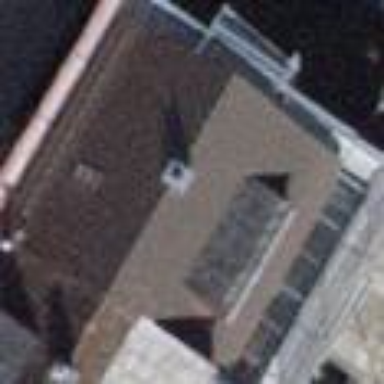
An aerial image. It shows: Building with gabled roof covered in roof tiles. The roof orientation is across the building.